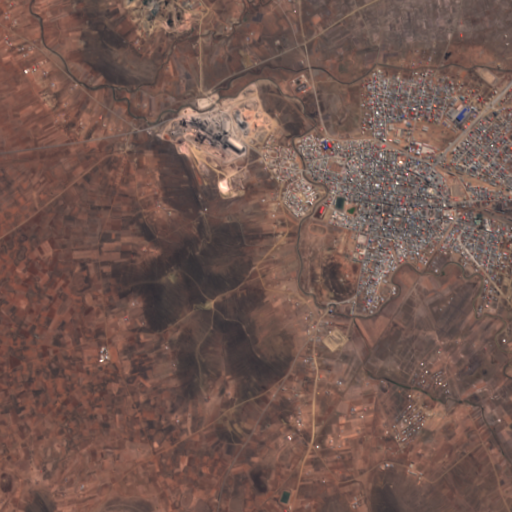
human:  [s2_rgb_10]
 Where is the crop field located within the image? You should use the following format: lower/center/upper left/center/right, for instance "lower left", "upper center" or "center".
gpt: The crop field is located in the center right of the image.
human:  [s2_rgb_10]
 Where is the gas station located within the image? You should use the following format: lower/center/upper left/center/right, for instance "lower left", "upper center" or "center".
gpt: The gas station is located in the upper right of the image.
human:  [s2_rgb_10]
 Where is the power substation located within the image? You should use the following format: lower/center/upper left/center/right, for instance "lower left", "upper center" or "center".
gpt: The power substation is located in the upper center of the image.
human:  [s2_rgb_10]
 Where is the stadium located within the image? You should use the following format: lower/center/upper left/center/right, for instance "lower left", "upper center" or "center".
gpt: The stadium is located in the center right of the image.
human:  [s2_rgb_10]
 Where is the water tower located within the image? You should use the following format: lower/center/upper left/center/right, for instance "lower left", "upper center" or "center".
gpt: The water tower is located in the center right of the image.
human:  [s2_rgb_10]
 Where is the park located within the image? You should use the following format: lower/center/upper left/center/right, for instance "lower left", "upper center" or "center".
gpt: There is no park in the image.